Question: So I initialized an array as array[8][8] let's suppose that I'm at point (row, column) and for example, it is row 4 column 4 and I want to loop through every diagonal direction (southeast, southwest, northeast, northwest)

so I wrote 4 different functions to check each direction alone, and here is an example for Northeast
'''
for(int i = 0; i < 8; i++)
for(int j = 0; j < 8; j++)
if(array[i - 1][j+1] == 'x')
{
count = count + 1;
}
'''
is there is a way to loop in all diagonal directions at the same time?
another problem is what about getting out of bounds, like if the point is (7,7), then there will be no value in northeast because it will exceed the array bounds array[6][8], and that is out of array bounds. How can I deal with this problem? or does the compiler return an error when it happens?
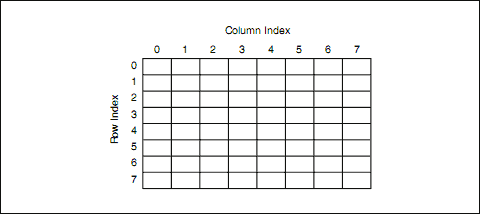
Answer: You can of course check in each direction, e.g.
'''
for(int i = 0; i < 8; i++) {
for(int j = 0; j < 8; j++) {
if (check_north_east(array, i, j))
++count;
if (check_north_west(array, i, j))
++count;
if (check_south_east(array, i, j))
++count;
if (check_south_west(array, i, j))
++count;
}
}
'''
The compiler will happily go beyond the array bounds. So you must make sure, the code won't do it, and check yourself
'''
const int NROWS = 8, NCOLS = 8;
bool check_north_east(char array[][NCOLS], int row, int col)
{
if (row <= 0 || col >= NCOLS - 1)
return false;
return array[row - 1][col + 1] == 'x';
}
'''